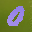
Label: 0